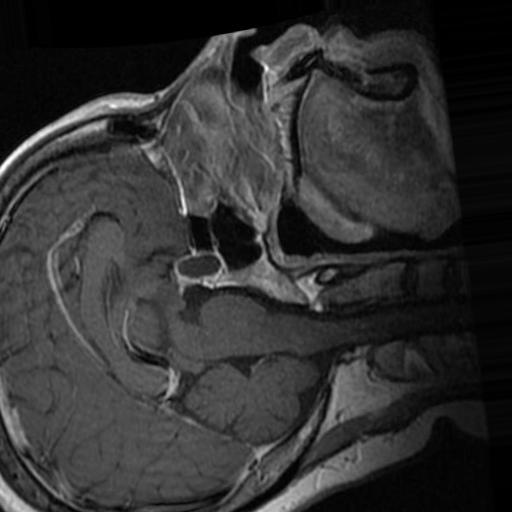
Label: brain_tumor